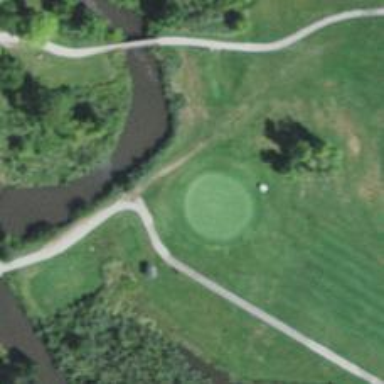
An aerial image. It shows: Path for both roads and golfers.